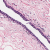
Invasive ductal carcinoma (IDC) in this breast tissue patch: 0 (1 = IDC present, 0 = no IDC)